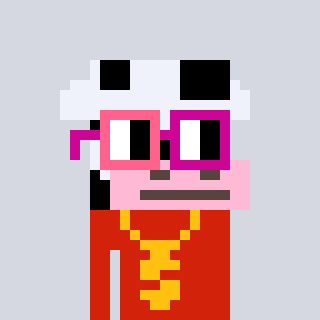
a pixel art character with square pink and red glasses, a cow-shaped head and a red-colored body on a cool background